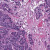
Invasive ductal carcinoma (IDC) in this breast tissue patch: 1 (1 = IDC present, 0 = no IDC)